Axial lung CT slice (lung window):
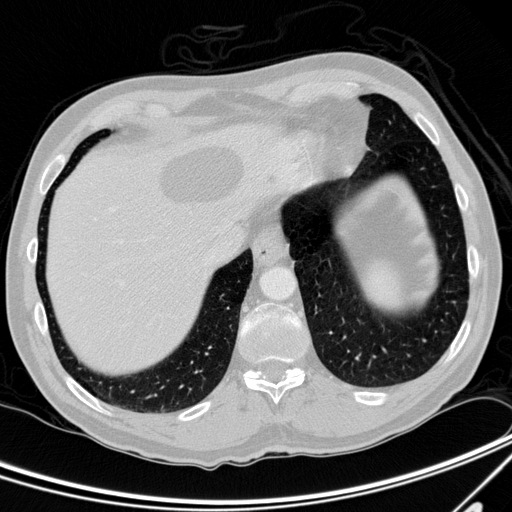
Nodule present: no